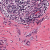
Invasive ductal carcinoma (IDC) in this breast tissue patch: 0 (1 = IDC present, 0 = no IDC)